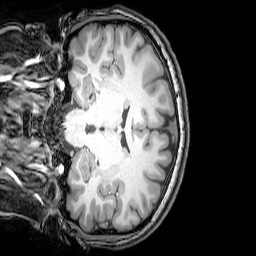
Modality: T1w
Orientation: coronal
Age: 26
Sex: male
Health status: healthy
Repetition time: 0.081 s
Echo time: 0.037 s